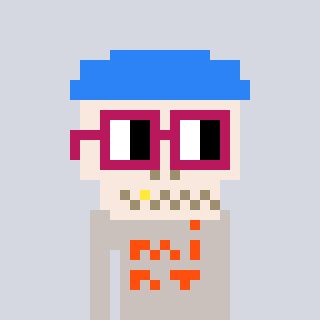
a pixel art character with square dark red glasses, a skeleton-hat-shaped head and a foggrey-colored body on a cool background